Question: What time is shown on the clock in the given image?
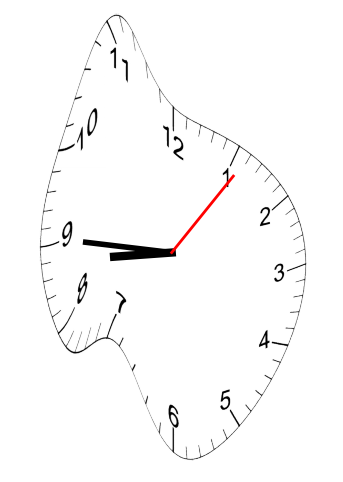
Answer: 08:45:06